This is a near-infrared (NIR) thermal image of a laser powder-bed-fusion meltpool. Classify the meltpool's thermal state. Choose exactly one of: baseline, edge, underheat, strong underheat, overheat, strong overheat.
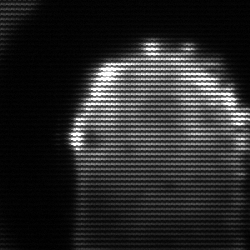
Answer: baseline